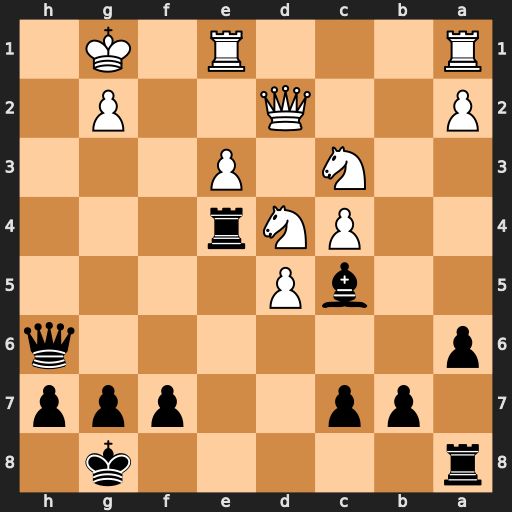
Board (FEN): r5k1/1pp2ppp/p6q/2bP4/2PNr3/2N1P3/P2Q2P1/R3R1K1
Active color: b
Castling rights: -
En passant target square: -
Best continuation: Rxd4 Qxd4 Bxd4